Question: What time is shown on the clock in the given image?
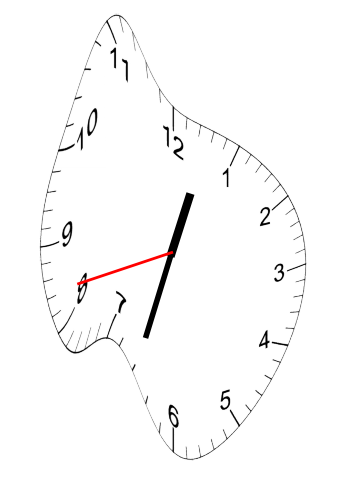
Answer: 12:32:42